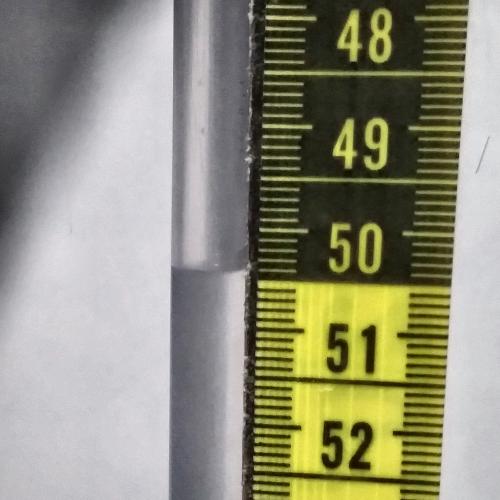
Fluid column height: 50.4 cm